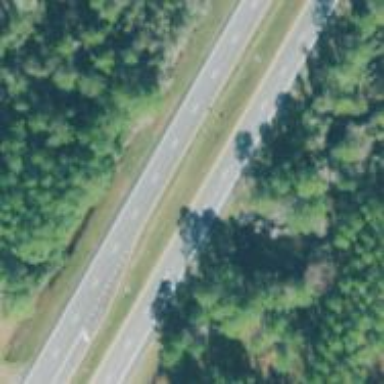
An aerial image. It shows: Expressway with asphalt surface categorized as trunk highway.